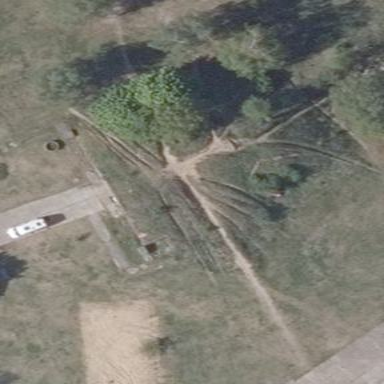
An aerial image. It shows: Bunker designed as hardened aircraft shelter.